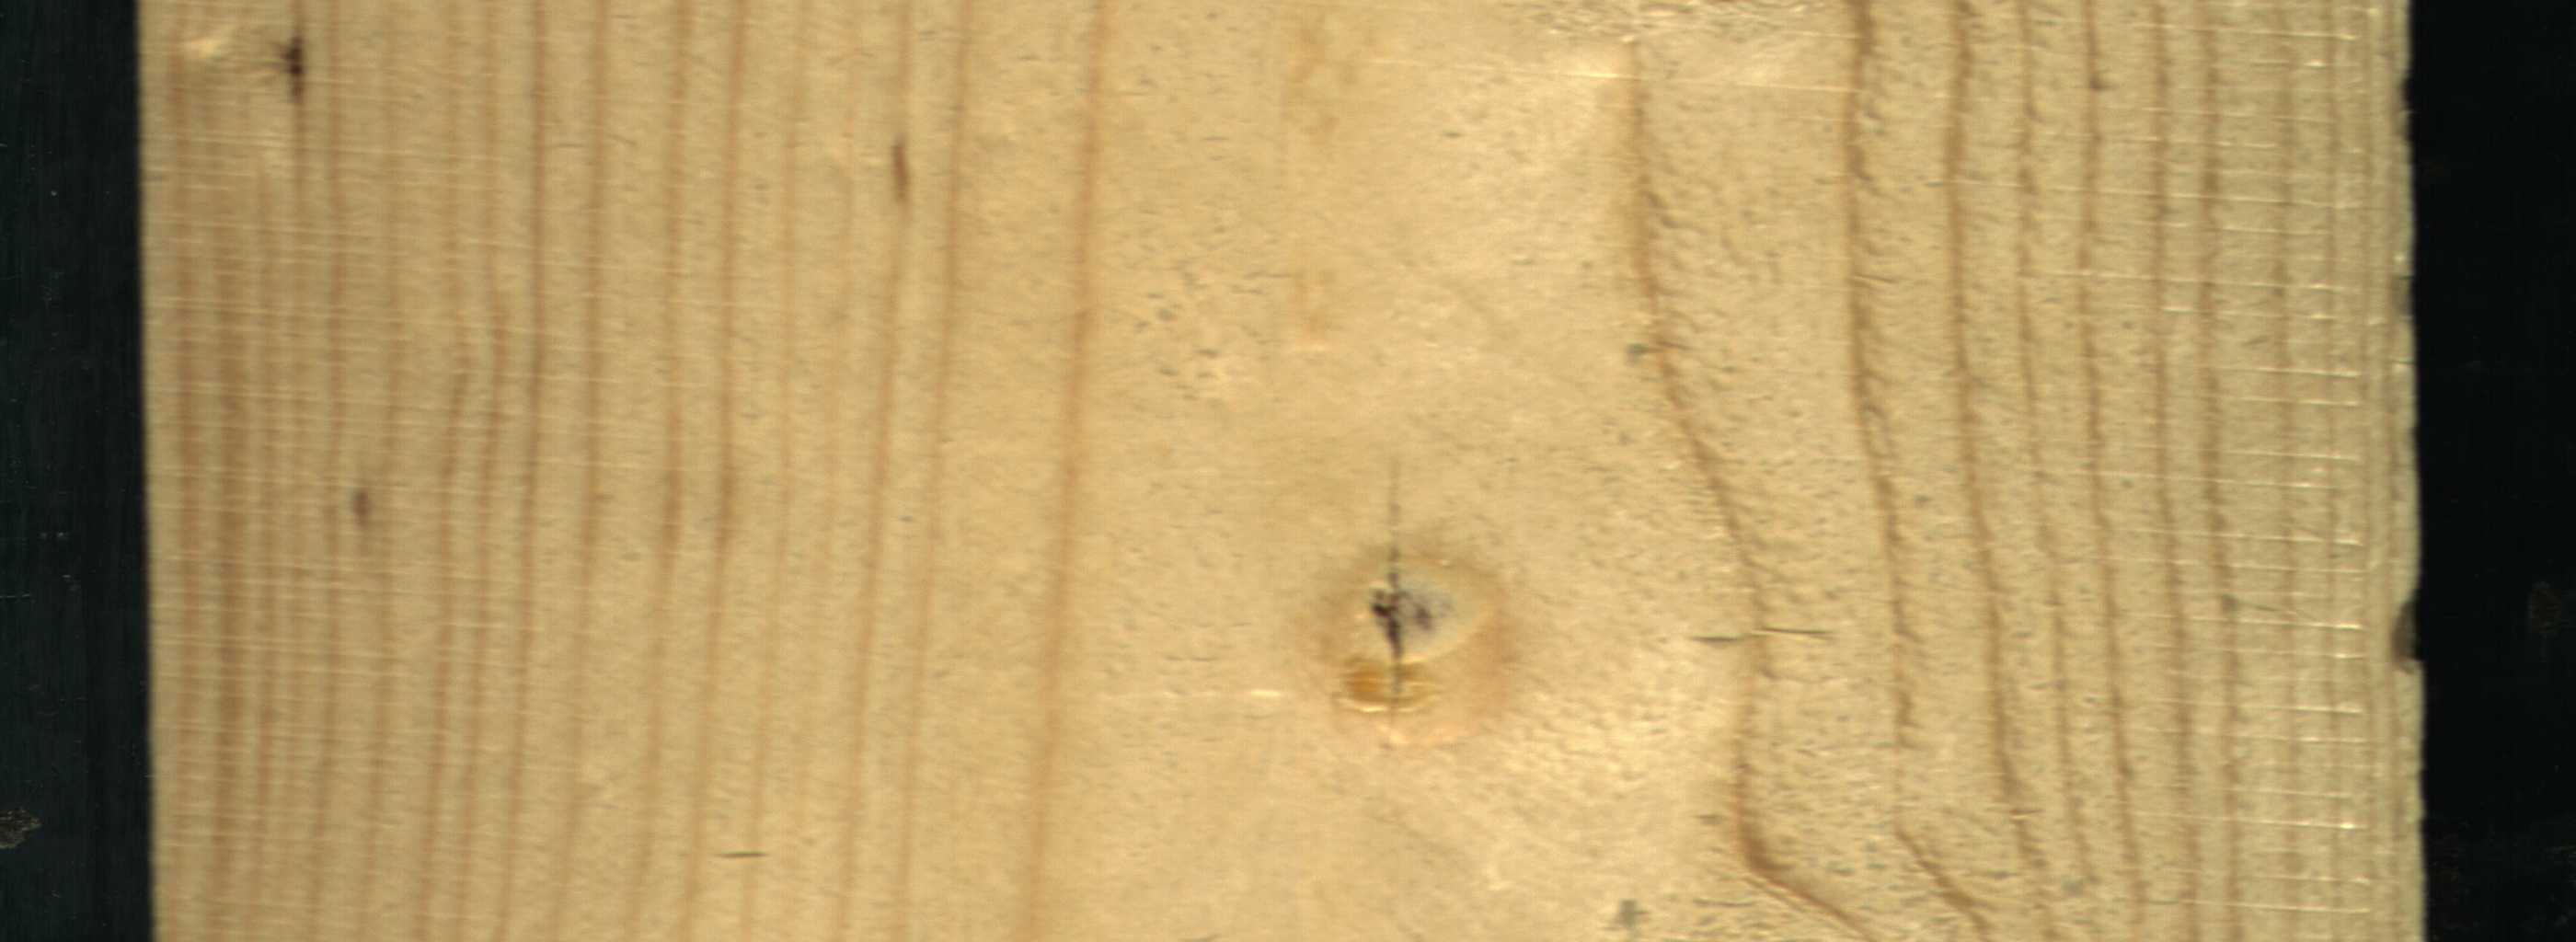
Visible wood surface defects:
Crack